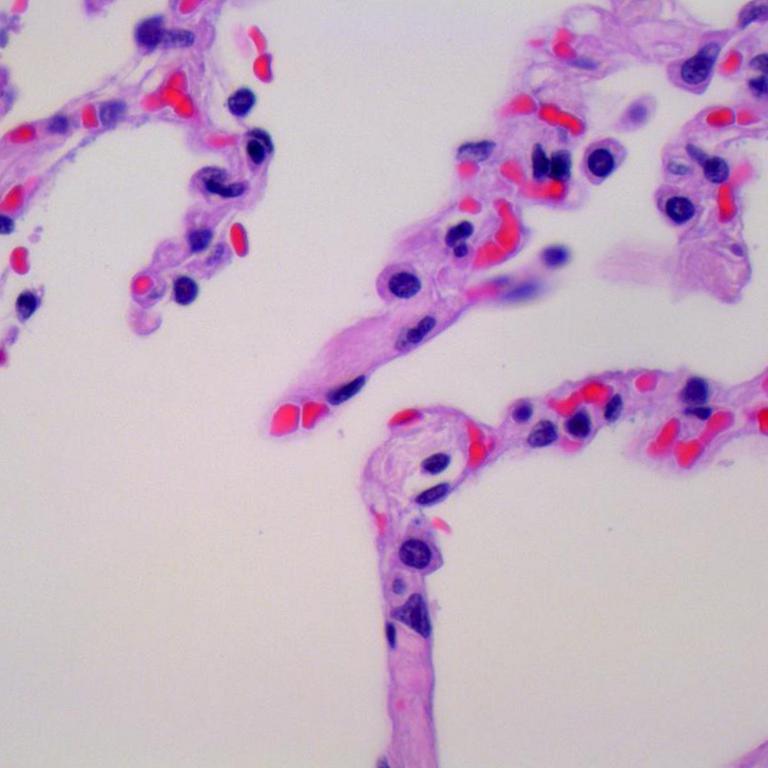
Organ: lung
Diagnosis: benign